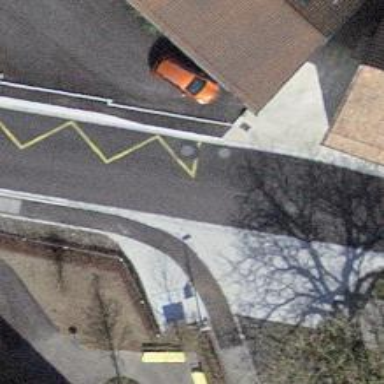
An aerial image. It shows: Public transport stop position.